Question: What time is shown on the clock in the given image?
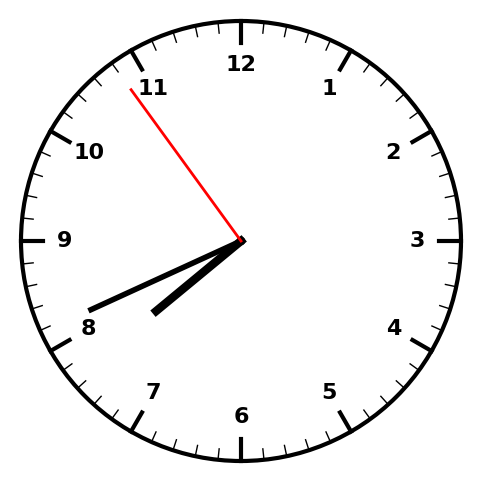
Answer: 07:40:54